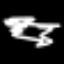
Label: squiggle